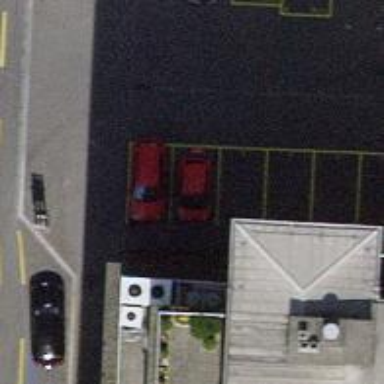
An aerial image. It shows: Car sharing facility.